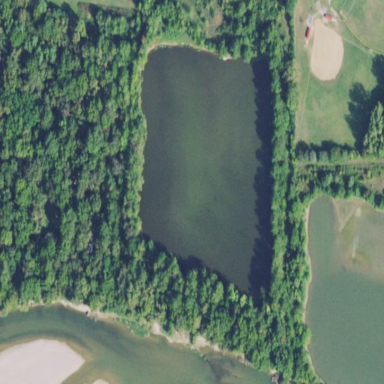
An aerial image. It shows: Serene lake.